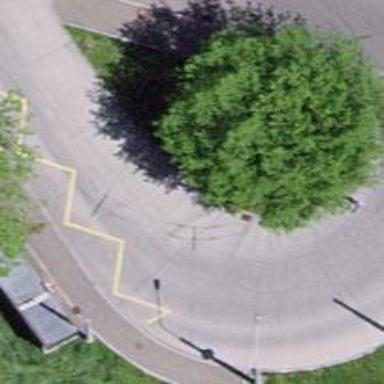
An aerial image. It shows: Trolleybus stop position for public transport.